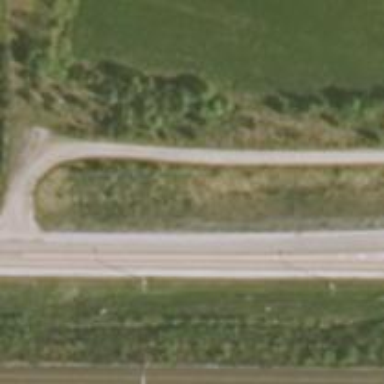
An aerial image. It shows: Asphalt trunk highway.